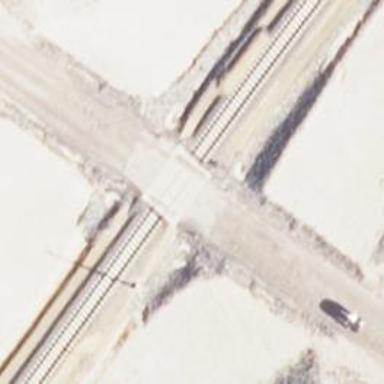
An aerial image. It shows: Level crossing along the railway.